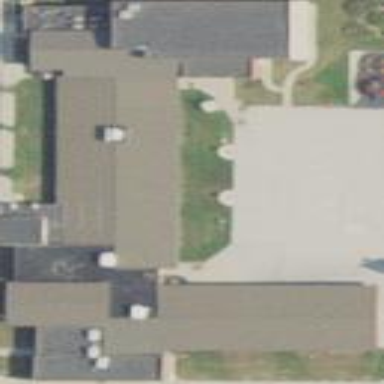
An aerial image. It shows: School building.